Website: crate-barrel
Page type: customer-info-address
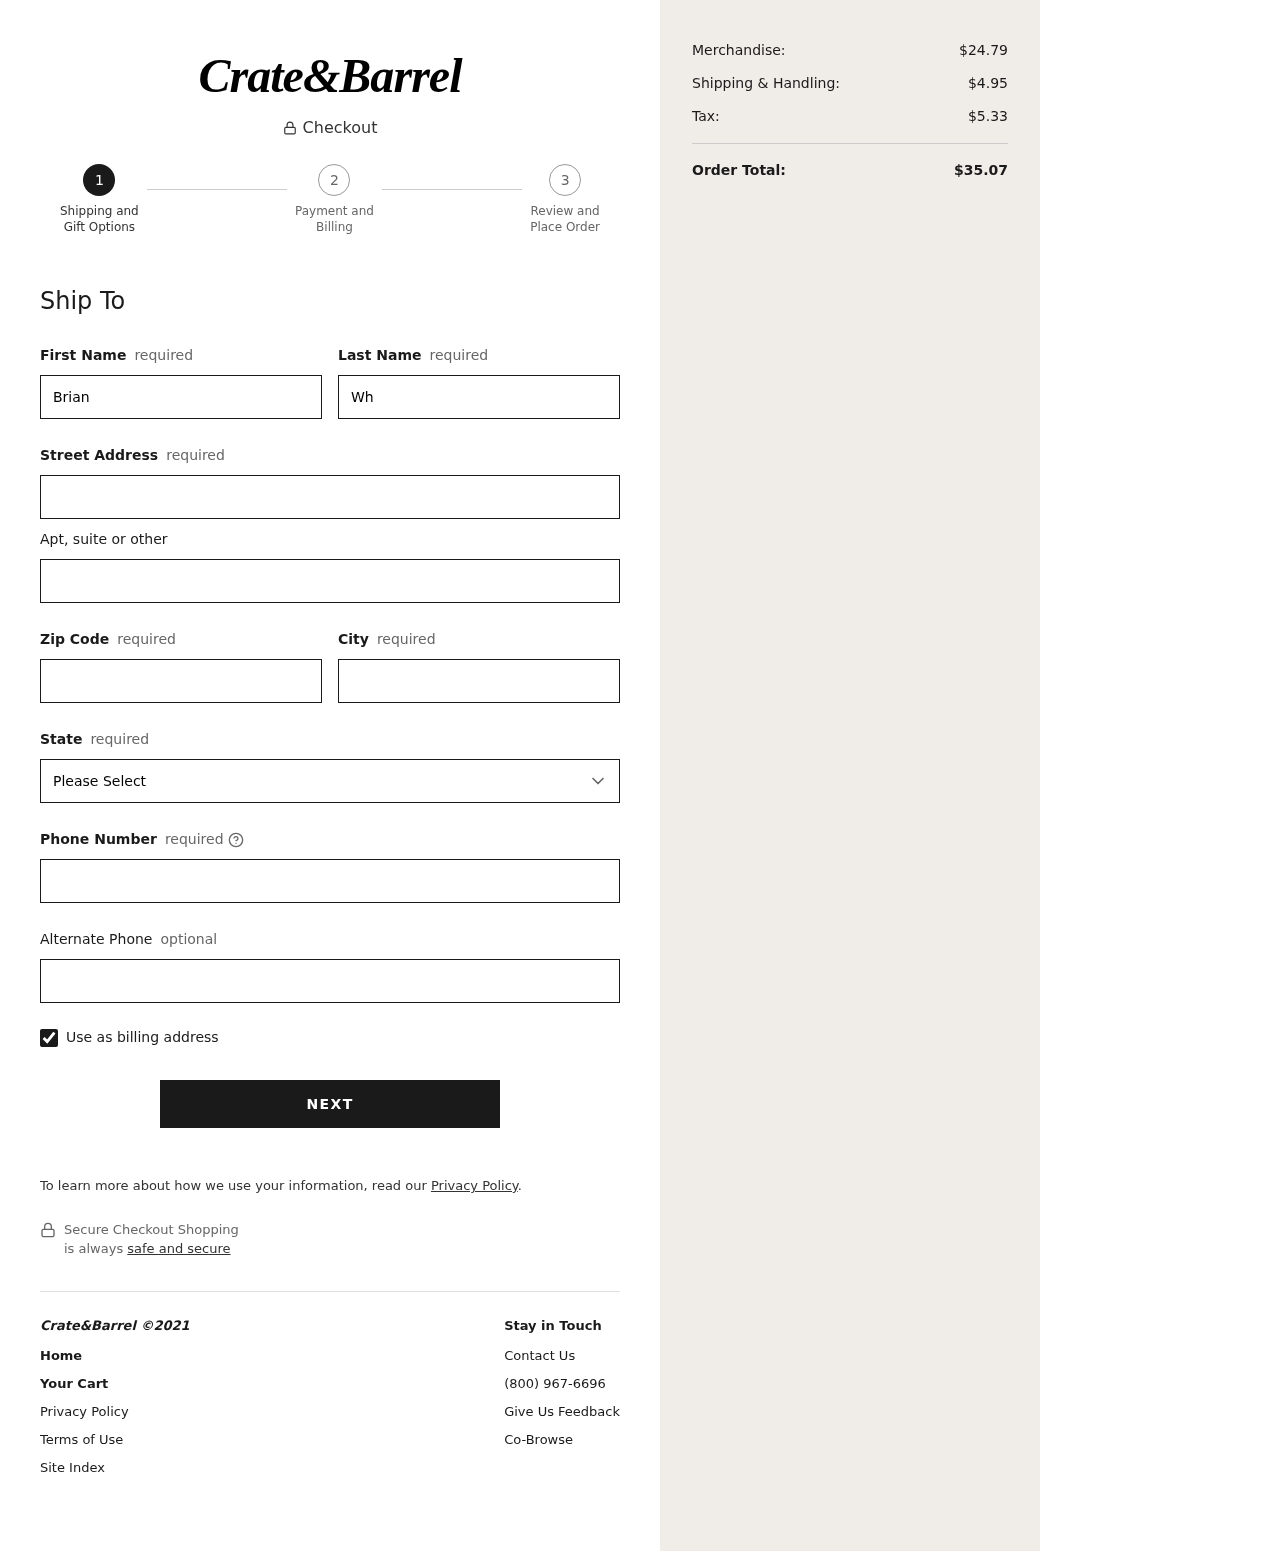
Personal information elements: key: PII_STATE
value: MP
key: PII_FIRSTNAME
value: Brian
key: PII_LASTNAME
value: Wheeler
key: PII_STREET
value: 58376 Craig Isle Apt. 573
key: PII_POSTCODE
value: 72403
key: PII_CITY
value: Port Shawnbury
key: PII_PHONE
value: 2076193251
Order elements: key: ORDER_SUBTOTAL
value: $24.79
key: ORDER_SHIPPING_COST
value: $4.95
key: ORDER_TAX
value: $5.33
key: ORDER_TOTAL
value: $35.07